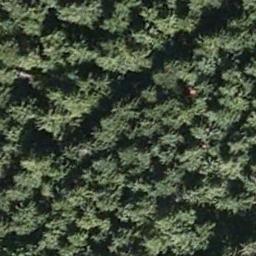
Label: forest